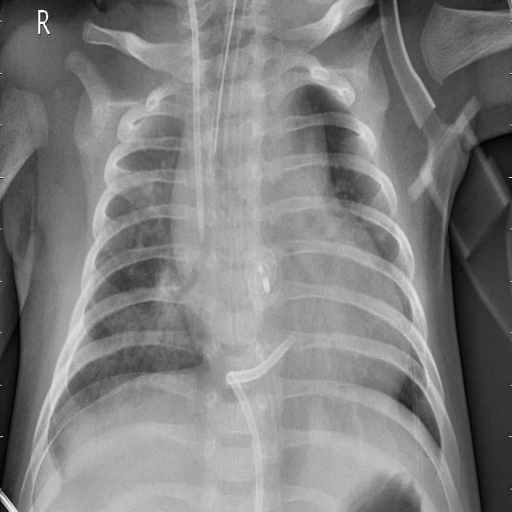
Finding: PNEUMONIA